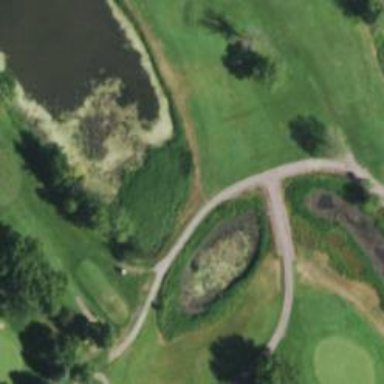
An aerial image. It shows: Picturesque scene of golf course with lateral water hazard.